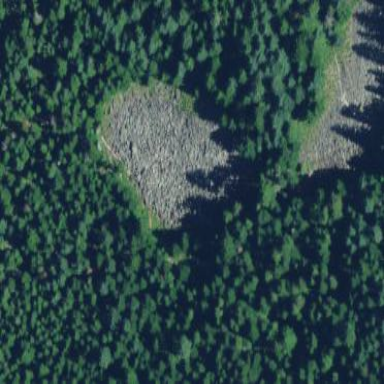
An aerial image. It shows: Natural scree.